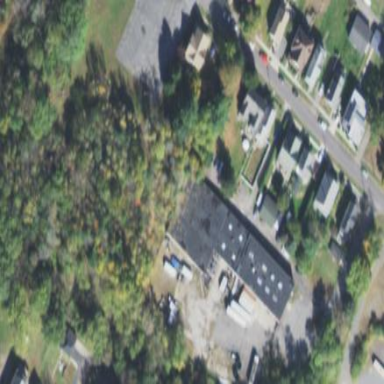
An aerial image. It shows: Warehouse building.